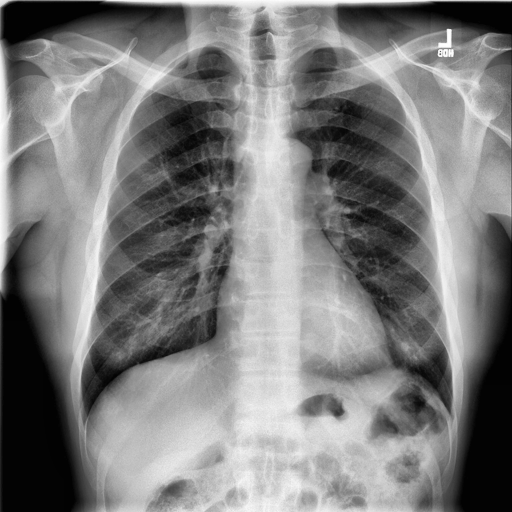
Finding: NORMAL